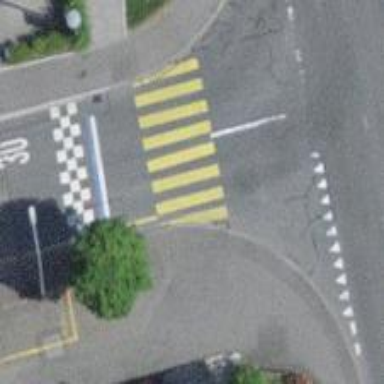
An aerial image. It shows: Pedestrian crossing with zebra markings on the footway.